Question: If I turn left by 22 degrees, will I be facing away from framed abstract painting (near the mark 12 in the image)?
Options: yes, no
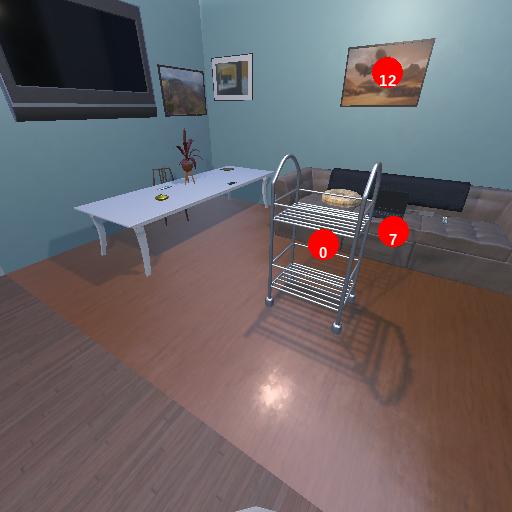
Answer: yes